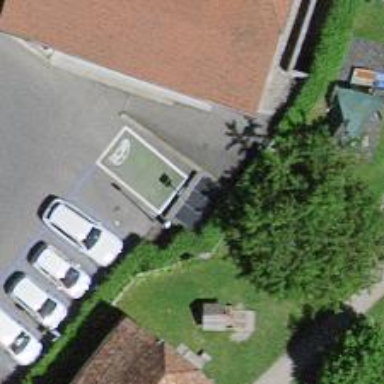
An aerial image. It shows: Charging station.